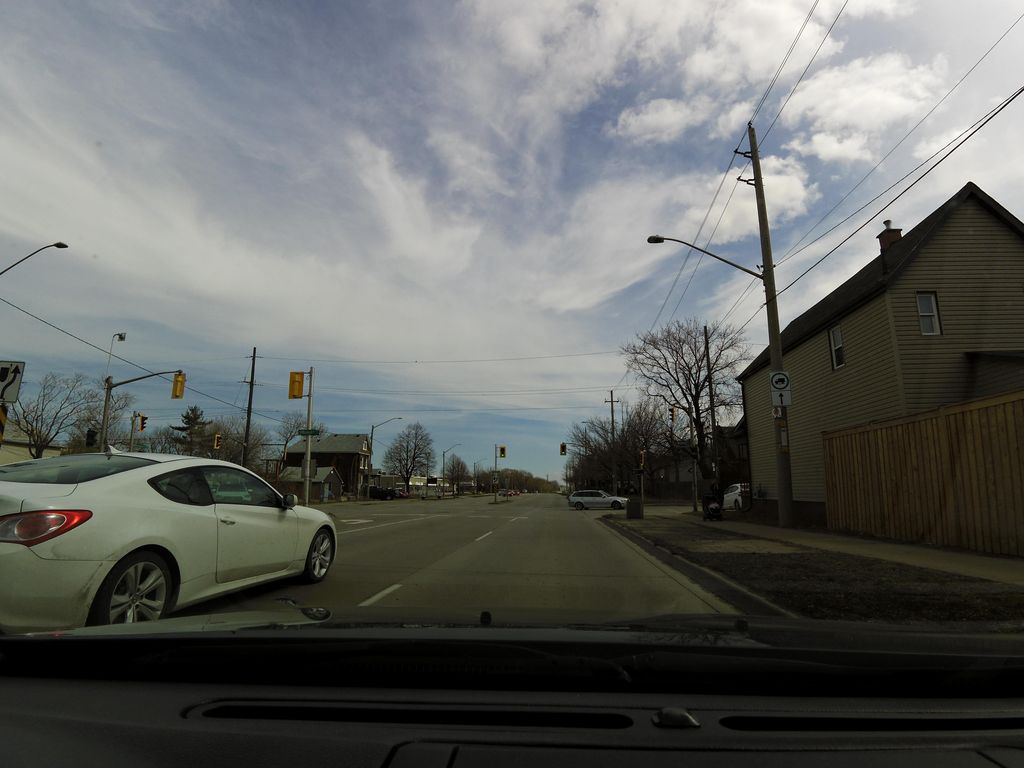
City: hamilton